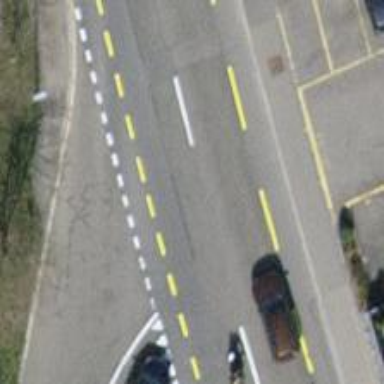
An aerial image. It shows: Primary highway with designated cycle lane.